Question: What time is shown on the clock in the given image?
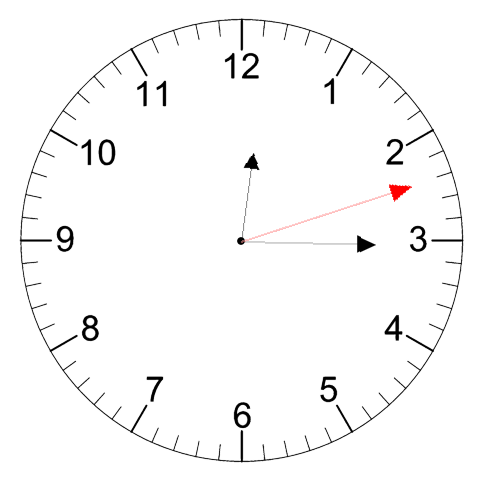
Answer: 12:15:12